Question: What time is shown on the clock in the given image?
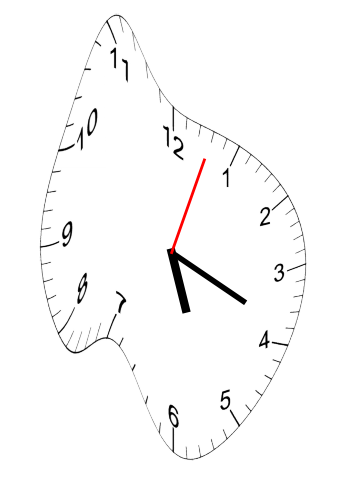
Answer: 05:19:03